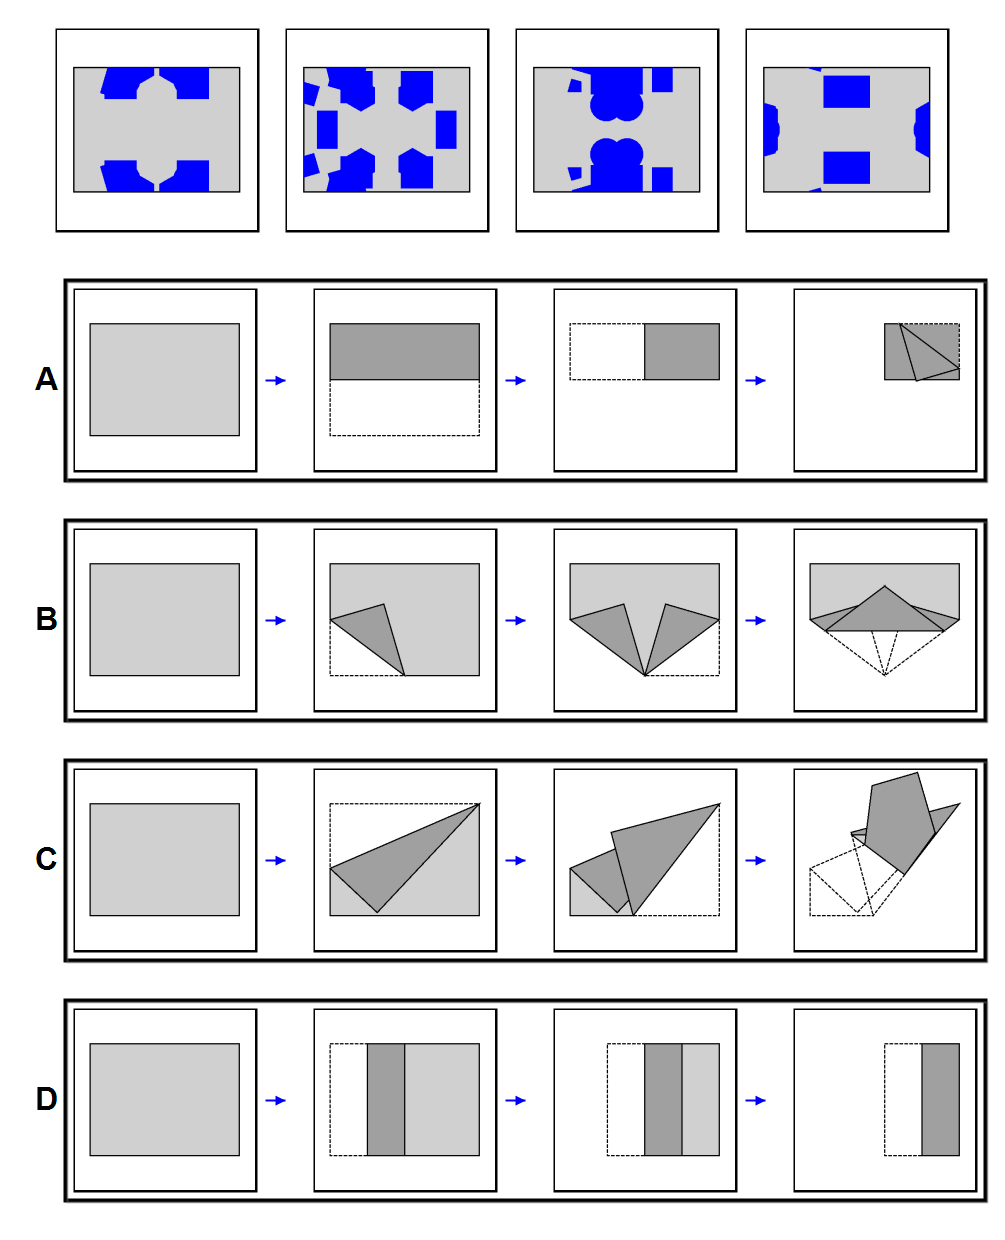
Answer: A